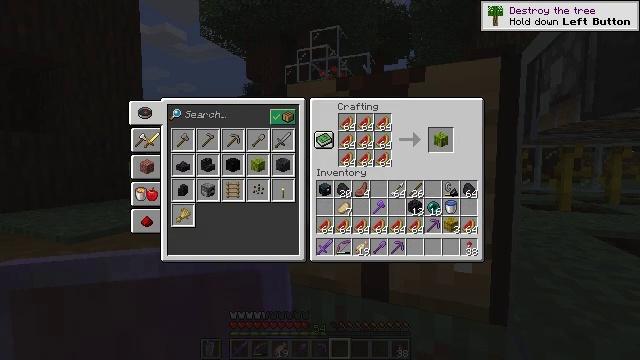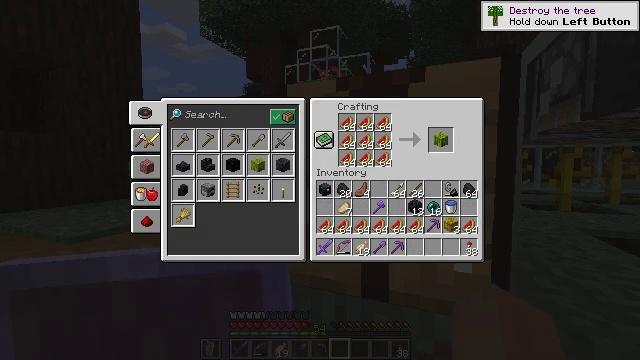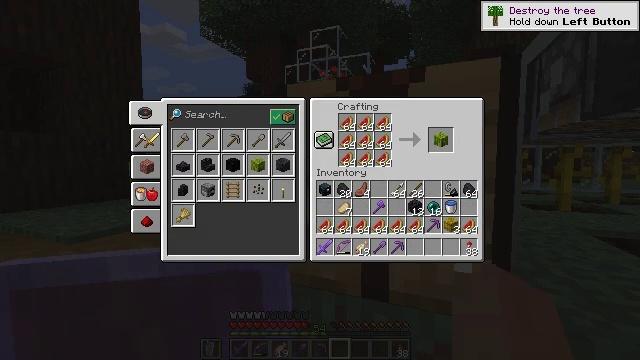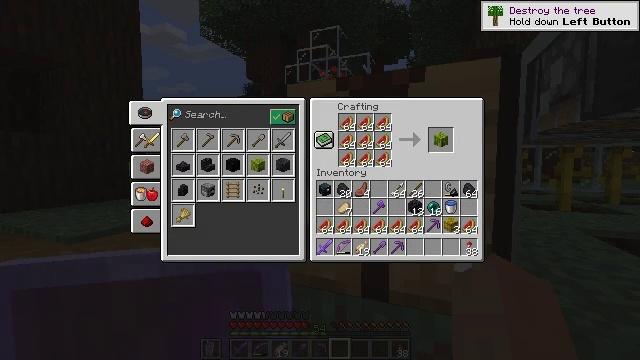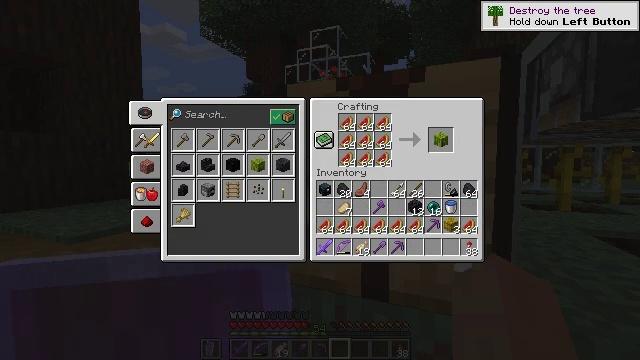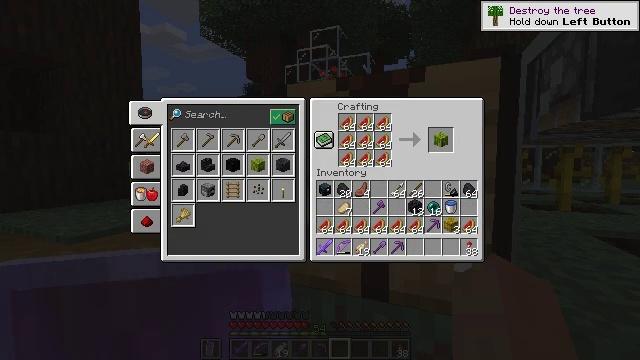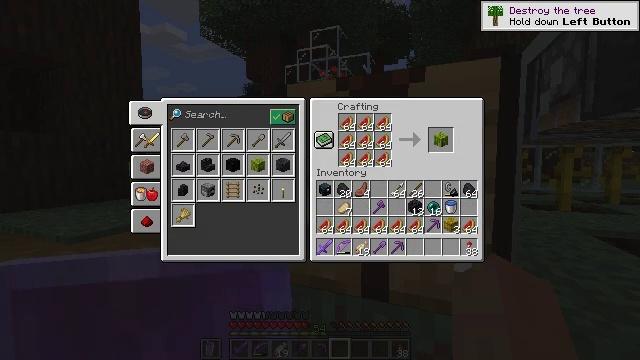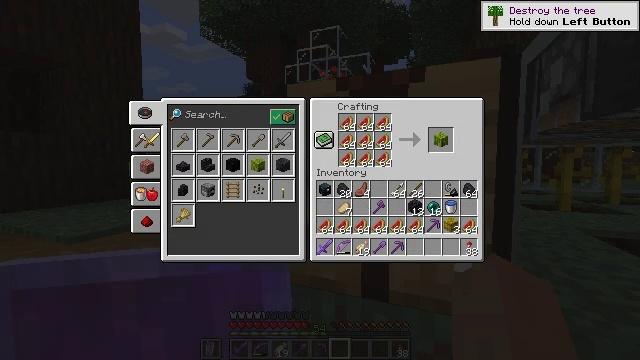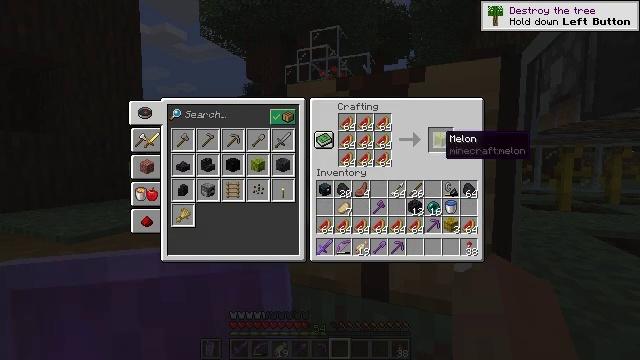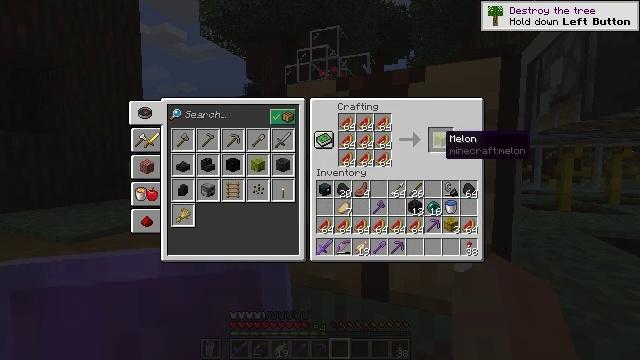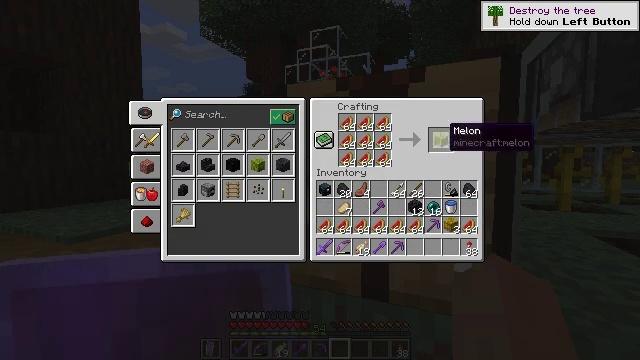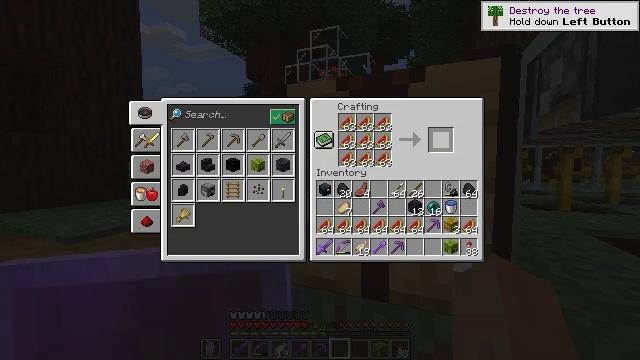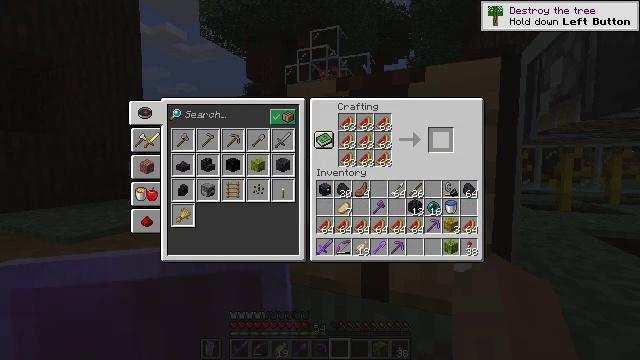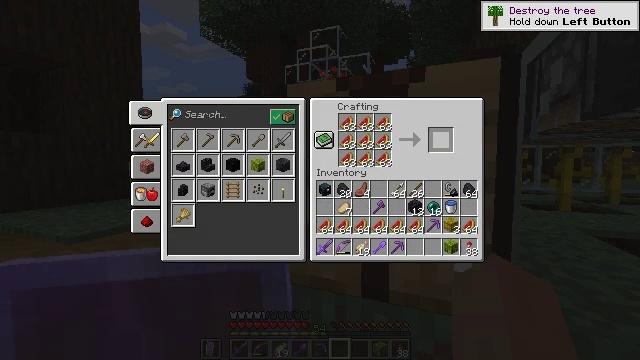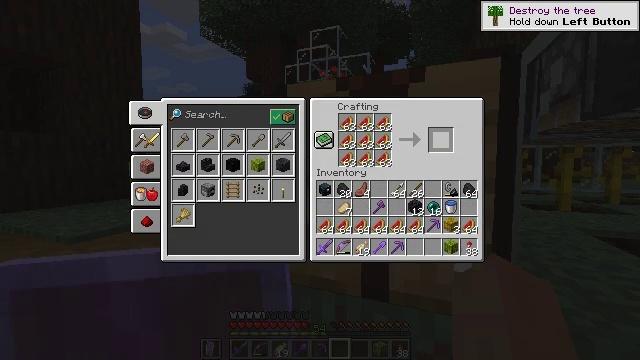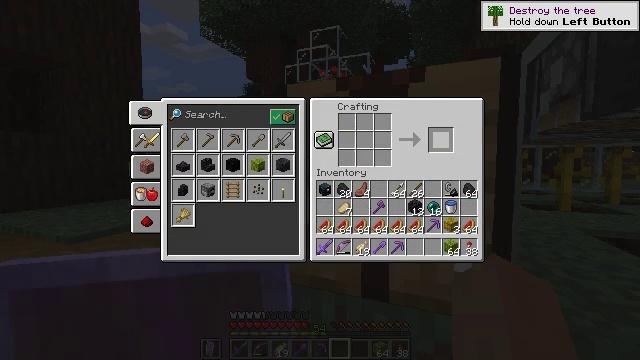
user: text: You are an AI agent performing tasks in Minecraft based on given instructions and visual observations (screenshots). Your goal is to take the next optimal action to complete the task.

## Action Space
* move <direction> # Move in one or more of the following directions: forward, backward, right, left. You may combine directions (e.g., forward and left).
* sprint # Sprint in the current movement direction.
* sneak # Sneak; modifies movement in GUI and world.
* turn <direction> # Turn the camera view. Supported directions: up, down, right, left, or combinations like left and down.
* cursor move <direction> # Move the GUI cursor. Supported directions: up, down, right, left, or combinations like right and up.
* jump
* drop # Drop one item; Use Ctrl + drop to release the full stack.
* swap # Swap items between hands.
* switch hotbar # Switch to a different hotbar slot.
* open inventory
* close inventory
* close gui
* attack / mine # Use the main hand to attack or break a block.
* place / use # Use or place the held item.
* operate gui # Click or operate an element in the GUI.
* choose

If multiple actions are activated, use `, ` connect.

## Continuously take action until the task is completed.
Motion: motion action
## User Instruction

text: Use the crafting table to craft a melon.
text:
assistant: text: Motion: sneak
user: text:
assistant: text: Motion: sneak
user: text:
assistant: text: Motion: sneak
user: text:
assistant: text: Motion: sneak
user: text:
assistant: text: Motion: sneak
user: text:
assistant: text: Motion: sneak
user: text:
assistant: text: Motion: sneak
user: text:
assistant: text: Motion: sneak
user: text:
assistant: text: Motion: sneak
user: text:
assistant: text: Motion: sneak, turn up
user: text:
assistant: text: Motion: sneak, attack / mine
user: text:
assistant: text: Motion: sneak, attack / mine
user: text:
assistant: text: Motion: sneak, attack / mine
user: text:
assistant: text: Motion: sneak, attack / mine
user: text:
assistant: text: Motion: sneak, attack / mine
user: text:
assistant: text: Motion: sneak, attack / mine
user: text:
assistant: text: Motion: sneak, attack / mine
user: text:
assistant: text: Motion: sneak, attack / mine
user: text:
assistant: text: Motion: sneak, attack / mine
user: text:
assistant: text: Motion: sneak
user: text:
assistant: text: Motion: sneak
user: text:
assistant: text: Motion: sneak, turn left
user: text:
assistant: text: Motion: sneak, turn left
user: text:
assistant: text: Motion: sneak, turn left and down
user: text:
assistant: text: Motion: sneak, turn left and down
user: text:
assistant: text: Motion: sneak, turn left
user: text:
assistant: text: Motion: sneak, turn left
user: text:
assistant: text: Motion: sneak
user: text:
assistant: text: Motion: sneak
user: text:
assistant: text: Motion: sneak